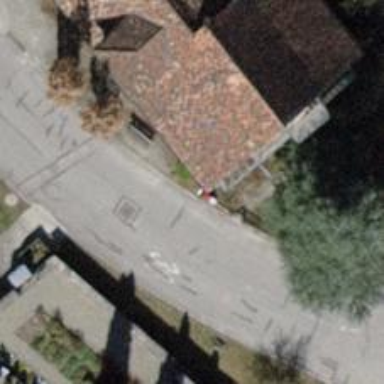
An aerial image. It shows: Residential road with asphalt surface.